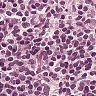
Metastatic tissue present: no